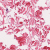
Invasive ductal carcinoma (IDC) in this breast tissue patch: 0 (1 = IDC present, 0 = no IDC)